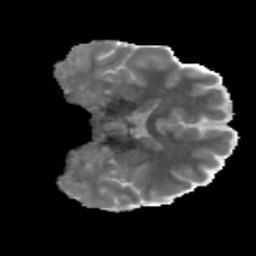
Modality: MD
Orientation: coronal
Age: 23
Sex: male
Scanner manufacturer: siemens
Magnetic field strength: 3 T
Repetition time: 3.5 s
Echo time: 0.086 s